Current action and preconditions to check: trajectory_clear

Your task: For each precondition in the list above, predict whether it will hold at this action.

Consider the current scene as observed from the mobile robot's camera, and analyze the predicted future states of all dynamic agents (e.g., people, animals, vehicles, or any moving entities) within the NEXT SECOND.

IMPORTANT: Only answer "very likely" if you are absolutely certain—based on strong, clear evidence—that a dynamic agent will violate the precondition in the predicted future state. Do NOT answer "very likely" for unlikely, ambiguous, or low-probability risks.

Ask yourself for each precondition: Is there a high probability, with clear and convincing evidence, that the predicted future states of any dynamic agent will interfere with the predicted future state of the currently executing action within the NEXT SECOND, causing that precondition to fail?

Assess the risk level based on these predictions. Use "likely" or "very likely" if motions create a clear risk of interference.

Use "neutral" or "improbable" if agents are nearby but their predicted paths are clearly diverging or non-conflicting.

Failure Risk Categories: "very improbable", "improbable", "neutral", "likely", "very likely"

Answer Format: Output ONLY the probability_of_failure value from these categories: "very improbable", "improbable", "neutral", "likely", "very likely"

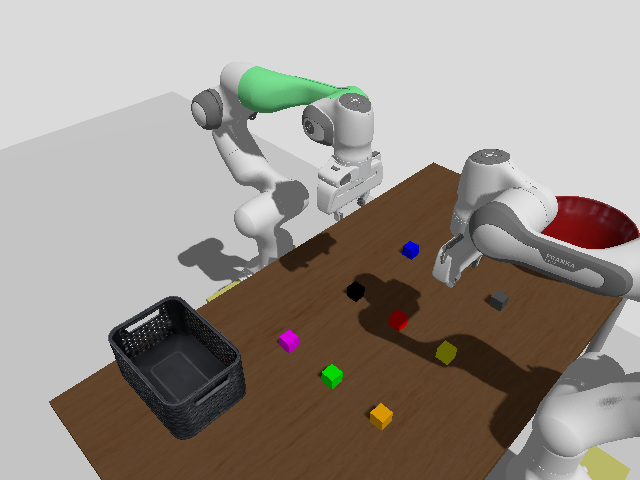

Answer: very improbable